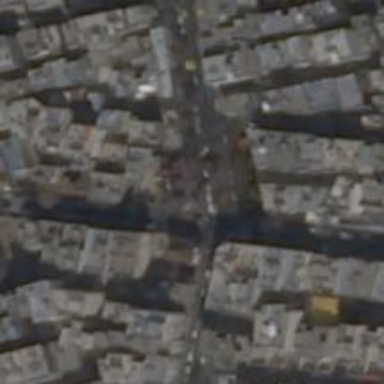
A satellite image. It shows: Crossing road.